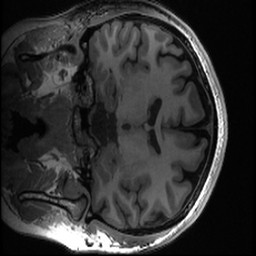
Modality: T1w
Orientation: coronal
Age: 18
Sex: female